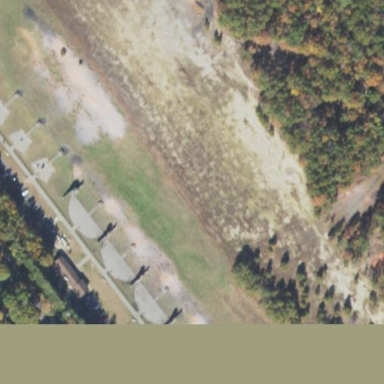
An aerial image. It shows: Shooting range on grass.